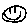
Label: smiley face